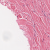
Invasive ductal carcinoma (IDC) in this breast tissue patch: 0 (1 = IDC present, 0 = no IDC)